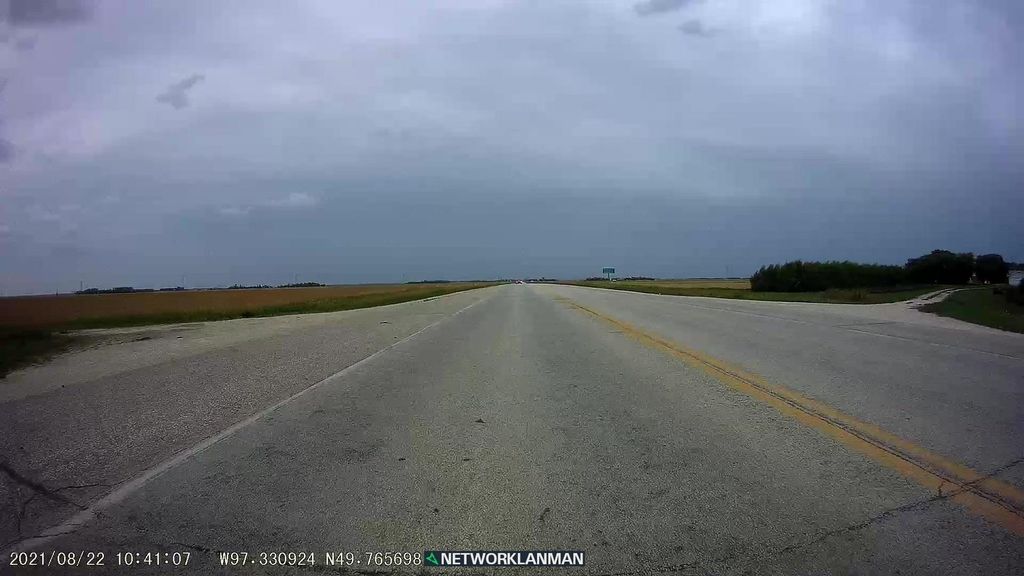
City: winnipeg